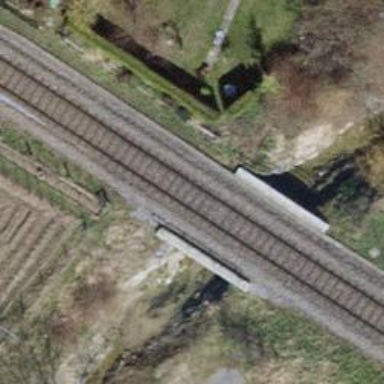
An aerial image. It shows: Single-track railway bridge with electrified contact line.